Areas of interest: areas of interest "Harbin Engineering University Qihang Theatre"
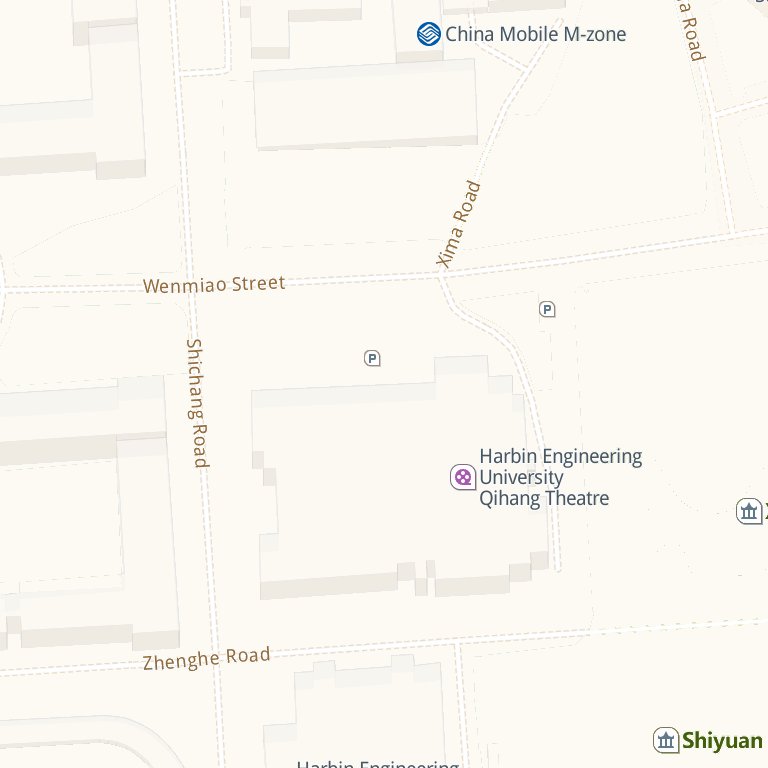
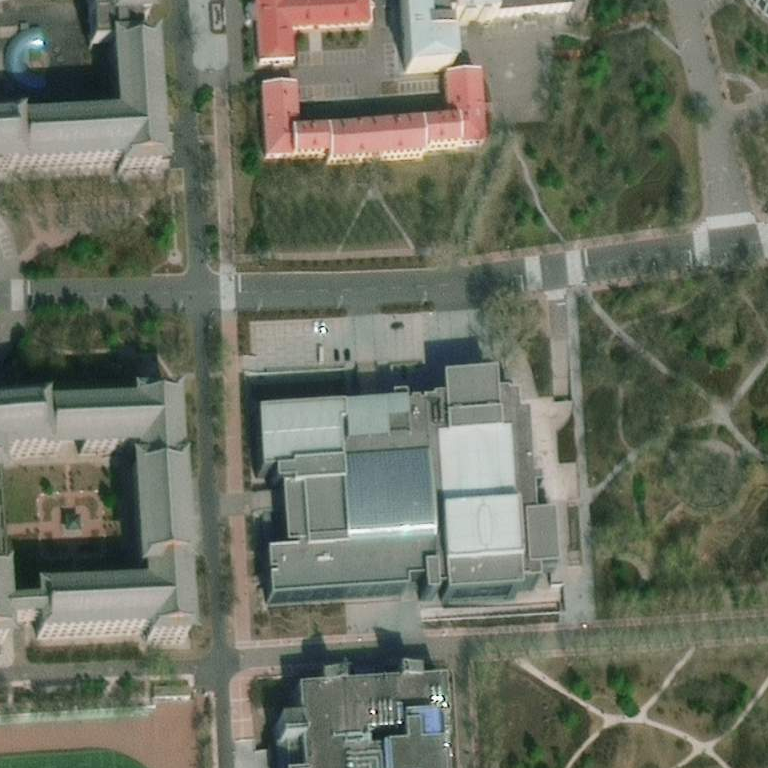